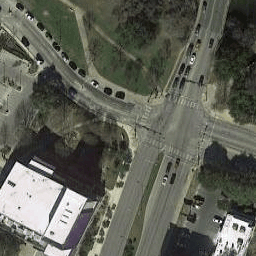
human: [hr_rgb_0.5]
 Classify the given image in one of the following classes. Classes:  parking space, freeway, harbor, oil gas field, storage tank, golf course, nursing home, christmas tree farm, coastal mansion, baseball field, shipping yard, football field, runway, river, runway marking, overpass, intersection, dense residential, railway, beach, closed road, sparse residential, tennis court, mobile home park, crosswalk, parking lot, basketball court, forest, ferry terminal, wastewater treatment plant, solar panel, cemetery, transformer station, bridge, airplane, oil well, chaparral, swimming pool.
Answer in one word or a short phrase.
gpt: intersection